Field crop: maize
Growth stage: 2
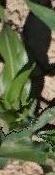
Species: maize